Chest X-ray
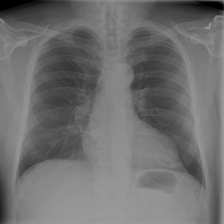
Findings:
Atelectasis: negative
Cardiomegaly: negative
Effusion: negative
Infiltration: negative
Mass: negative
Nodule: negative
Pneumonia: negative
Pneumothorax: negative
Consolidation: negative
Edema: negative
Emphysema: negative
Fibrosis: negative
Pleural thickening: negative
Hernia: negative